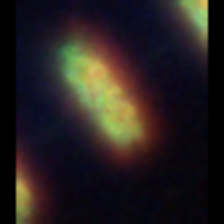
Taxon: Thalassiosira
Group: Diatoms